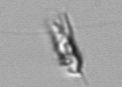
Label: Chrysochromulina_lanceolata